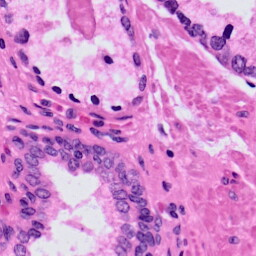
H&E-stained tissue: Prostate